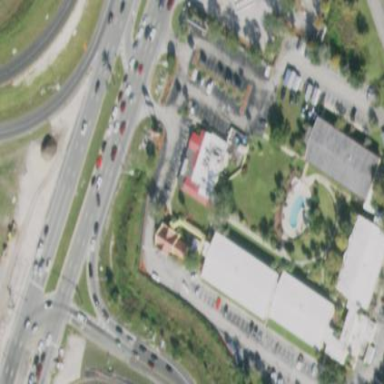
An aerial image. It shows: Hotel.